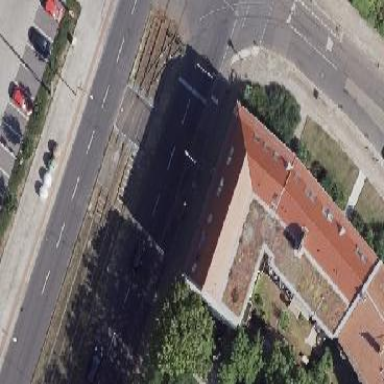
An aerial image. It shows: Saltbox shaped roof on apartment building.